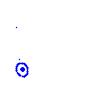
Particle: kaon